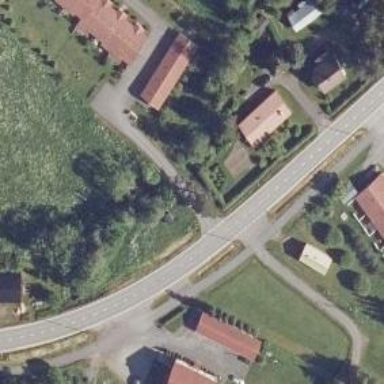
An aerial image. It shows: Service road on bridge.